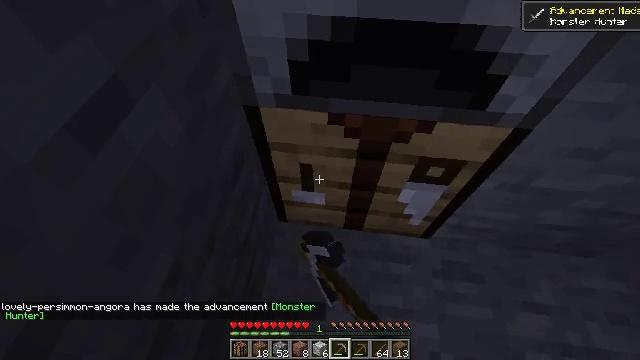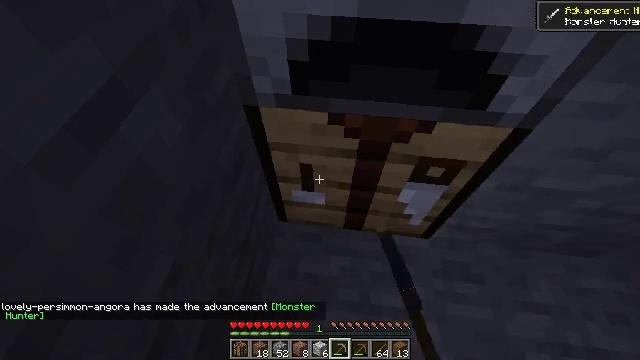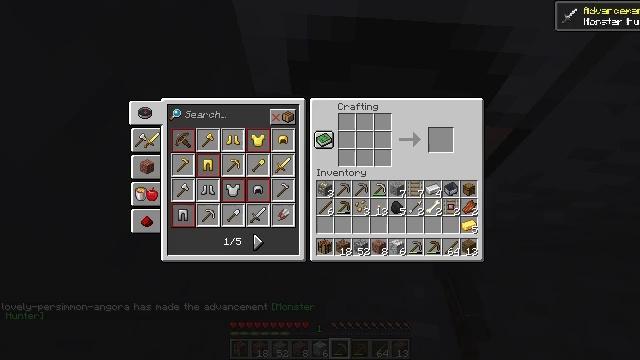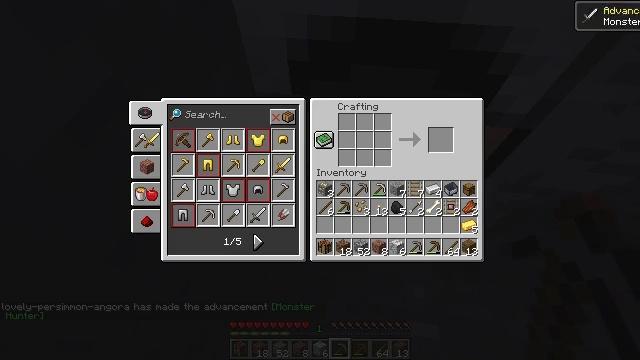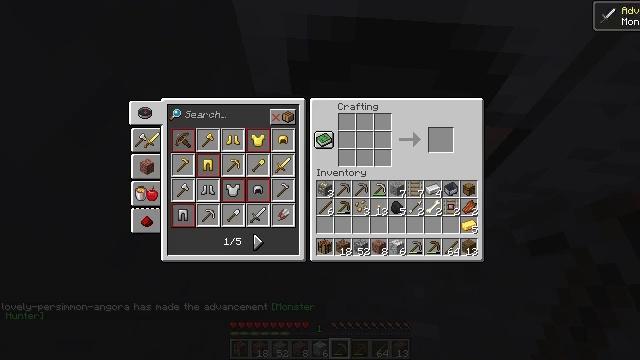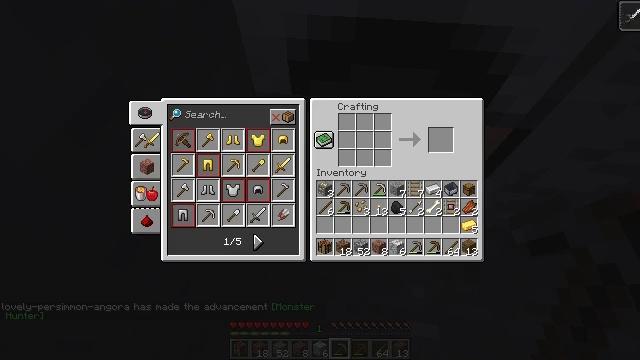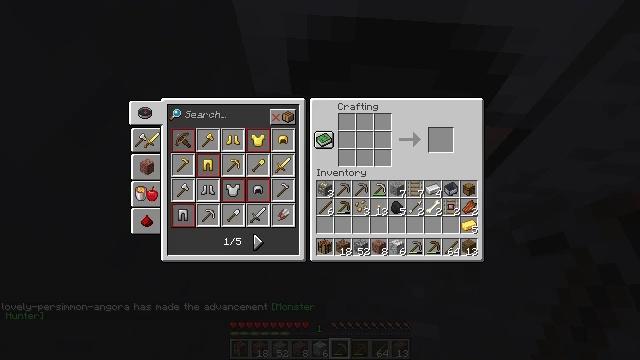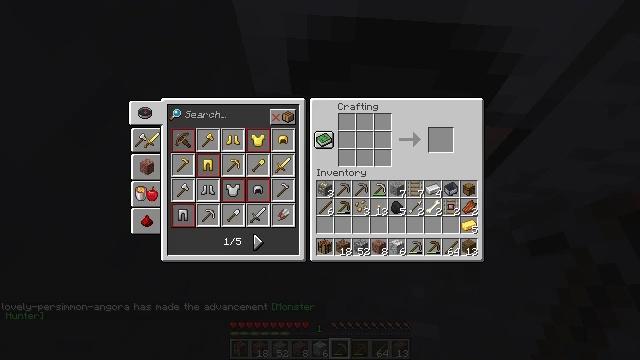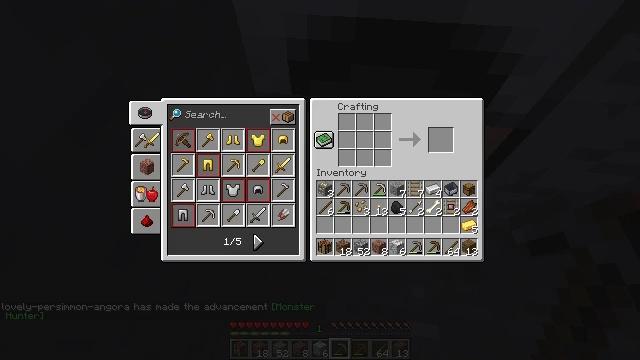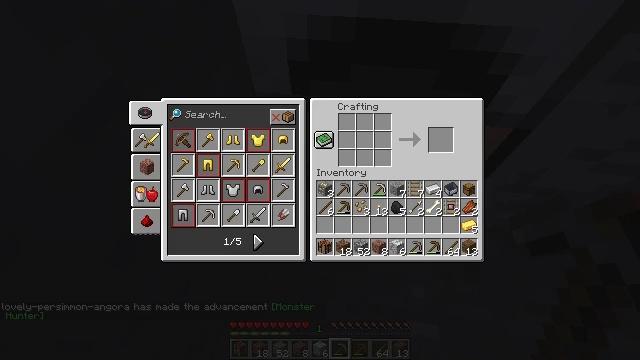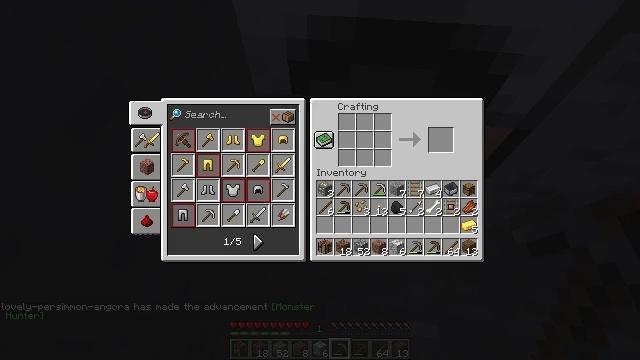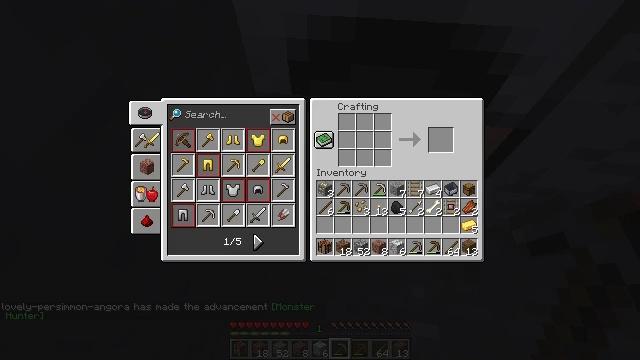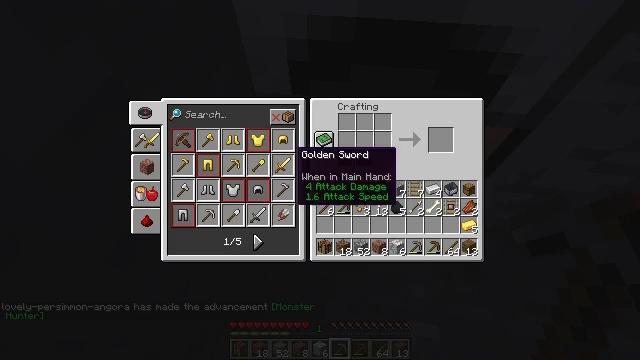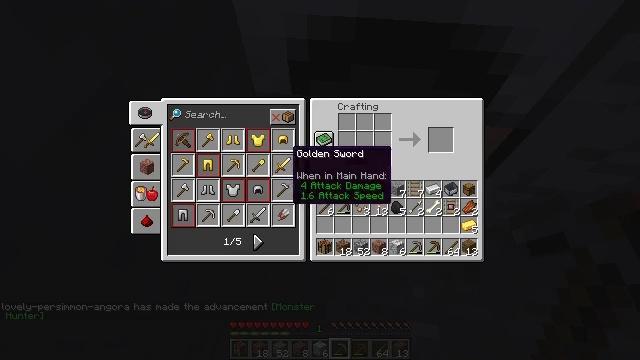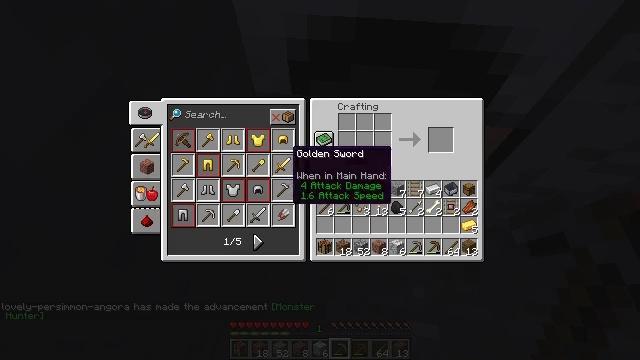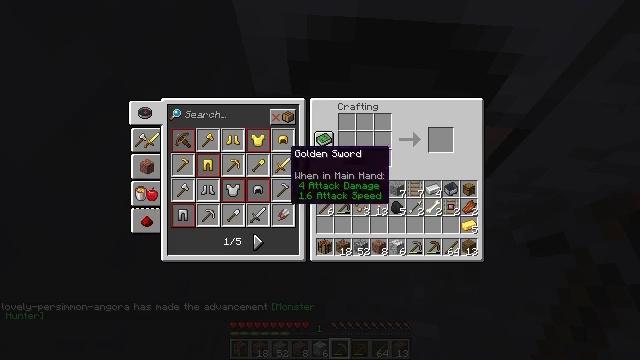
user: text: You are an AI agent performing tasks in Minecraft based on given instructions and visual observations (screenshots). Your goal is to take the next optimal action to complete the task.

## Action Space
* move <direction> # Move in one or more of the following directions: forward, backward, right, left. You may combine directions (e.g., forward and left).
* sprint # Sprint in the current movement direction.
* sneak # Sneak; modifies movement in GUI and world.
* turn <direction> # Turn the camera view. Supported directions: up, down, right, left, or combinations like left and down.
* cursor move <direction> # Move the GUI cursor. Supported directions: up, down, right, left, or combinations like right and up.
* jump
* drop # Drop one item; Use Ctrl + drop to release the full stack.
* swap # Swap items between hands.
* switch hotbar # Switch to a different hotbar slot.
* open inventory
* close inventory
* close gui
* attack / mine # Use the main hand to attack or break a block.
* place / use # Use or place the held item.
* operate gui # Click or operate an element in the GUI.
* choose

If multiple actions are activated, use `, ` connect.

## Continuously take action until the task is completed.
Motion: motion action
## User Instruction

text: Form a golden pickaxe by arranging materials in the crafting table.
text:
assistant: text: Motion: no_op
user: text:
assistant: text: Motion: no_op
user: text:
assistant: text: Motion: no_op
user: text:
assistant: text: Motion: no_op
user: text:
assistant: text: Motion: no_op
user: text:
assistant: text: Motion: no_op
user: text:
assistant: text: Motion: no_op
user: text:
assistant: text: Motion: no_op
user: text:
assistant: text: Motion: no_op
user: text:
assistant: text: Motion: no_op
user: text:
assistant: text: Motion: no_op
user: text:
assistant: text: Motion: cursor move left
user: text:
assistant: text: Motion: no_op
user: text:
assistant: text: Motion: no_op
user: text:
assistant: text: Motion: no_op
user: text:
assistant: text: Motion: no_op
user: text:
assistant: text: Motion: no_op
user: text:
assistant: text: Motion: no_op
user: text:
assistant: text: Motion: no_op
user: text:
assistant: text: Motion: no_op
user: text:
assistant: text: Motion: no_op
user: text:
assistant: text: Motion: no_op
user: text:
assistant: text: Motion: no_op
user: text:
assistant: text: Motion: no_op
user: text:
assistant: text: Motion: cursor move right
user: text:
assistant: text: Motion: cursor move right
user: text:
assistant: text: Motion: cursor move right
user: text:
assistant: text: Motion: no_op
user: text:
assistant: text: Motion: no_op
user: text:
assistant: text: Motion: no_op